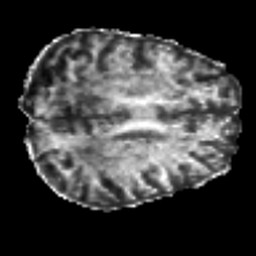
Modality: FA
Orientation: axial
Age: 28
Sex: male
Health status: healthy
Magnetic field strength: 3 T
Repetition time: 7 s
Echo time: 0.0926 s